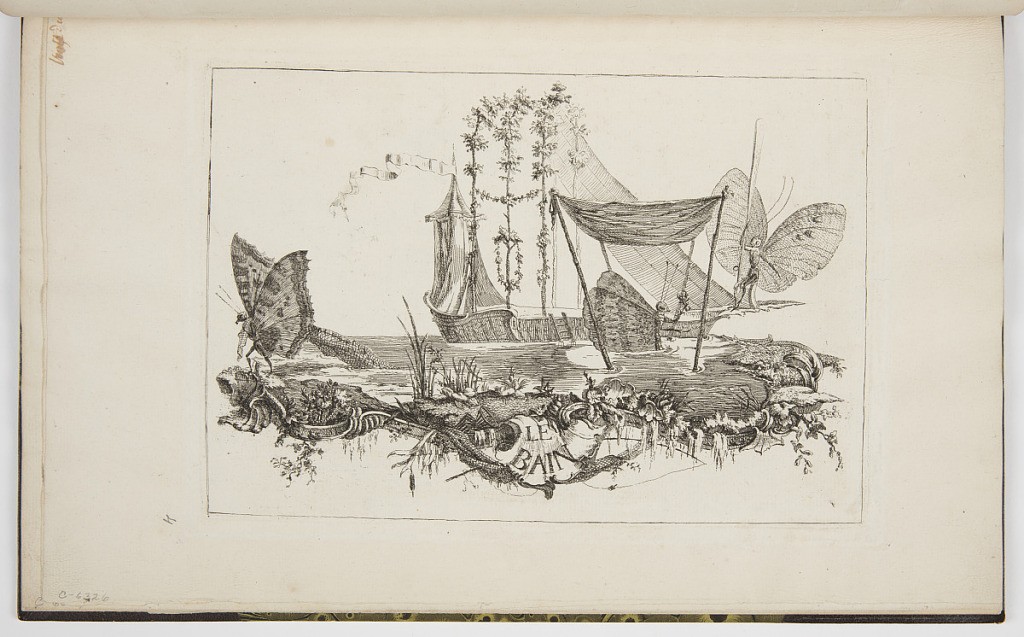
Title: LE BAIN
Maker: Charles-Germain de Saint-Aubin, French, 1721–1786
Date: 1753-1757
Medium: Etching on laid paper
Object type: Print
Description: Vignette depicting three butterflies on a watery platform, framed at the bottom by dripping shells, scrolls, netting, cattails, and a cartouche with the words "Le Bain" on it. One butterfly, at the left, pulls a net out of the water; another butterfly, underneath a canopy, holds up a lobster; the third butterfly, at the right, sits on the bow of a boat. The plate is not signed or numbered.